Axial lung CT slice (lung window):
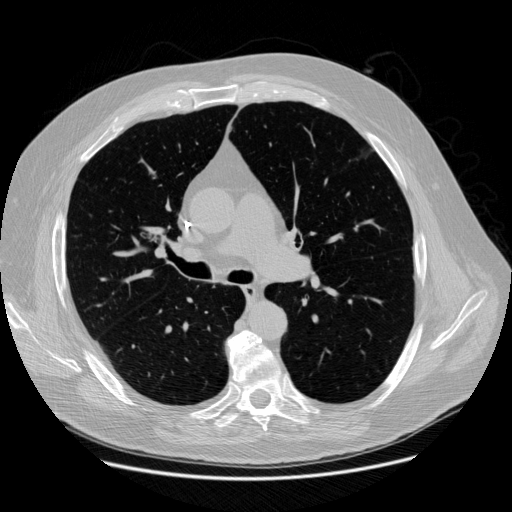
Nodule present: no